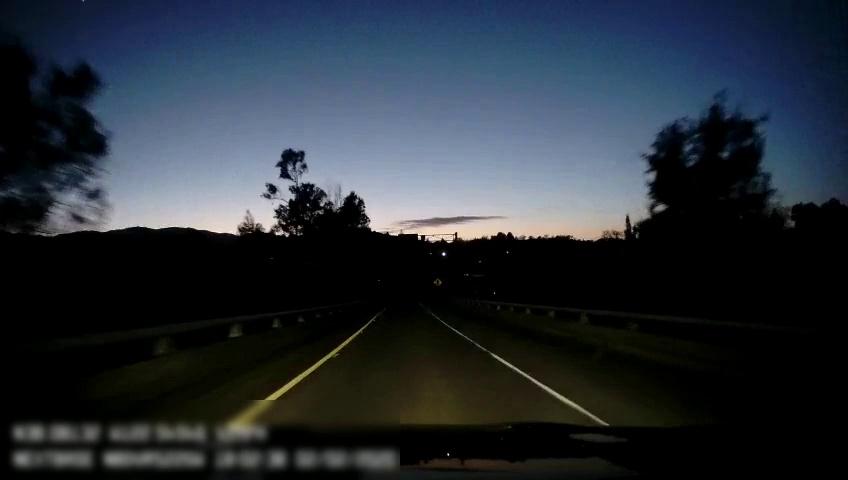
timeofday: Dusk/Dawn/Twilight
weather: Other
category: Drivable Space
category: Lanes | Alternate Lane
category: Lanes | Alternate Lane